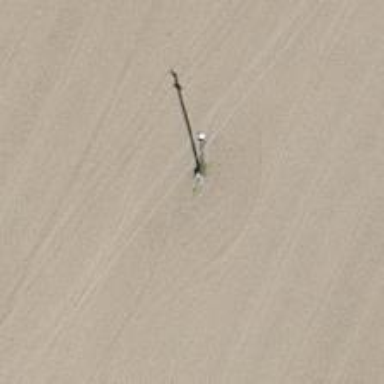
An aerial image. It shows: Power pole.